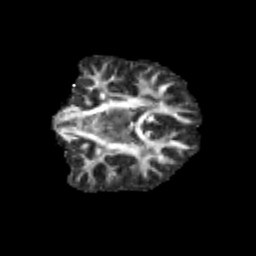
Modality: FA
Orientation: coronal
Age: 13
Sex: male
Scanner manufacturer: siemens
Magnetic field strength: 3 T
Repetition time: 3.8 s
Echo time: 0.07 s